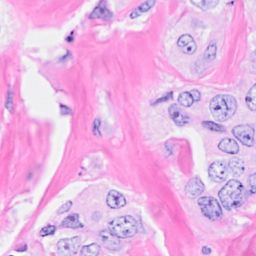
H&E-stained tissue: Breast